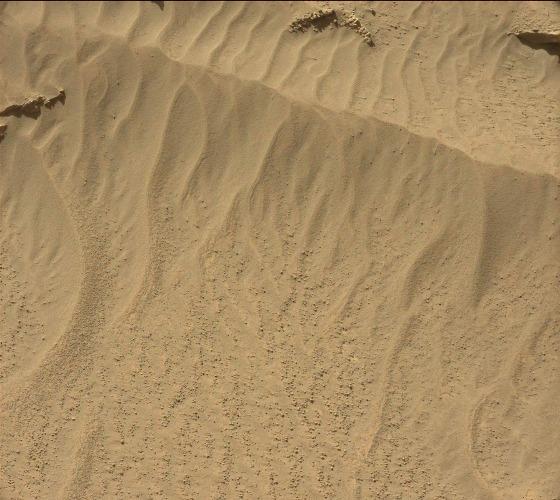
Terrain classes present: Gravel / Sand / Soil, Rock, Shadow